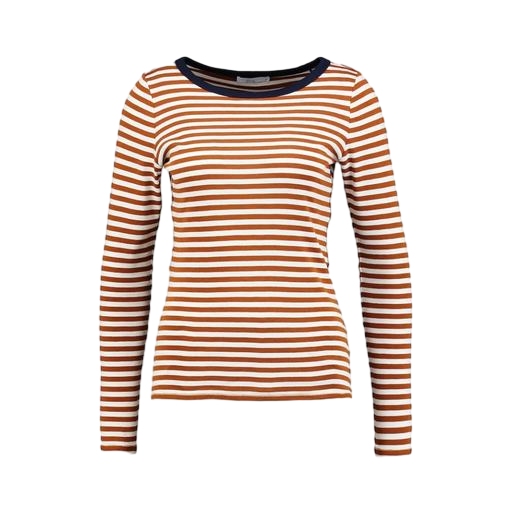
orange striped shirt, red women's striped long-sleeve t-shirt, striped long sleeved t-shirt and u collar, white background